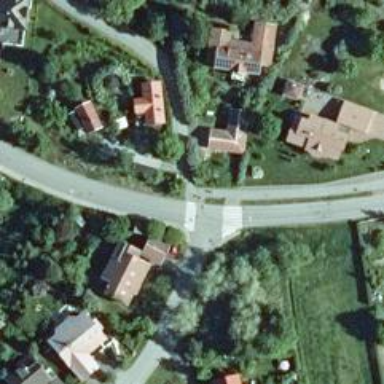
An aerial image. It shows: Asphalt cycleway.